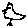
Label: bird